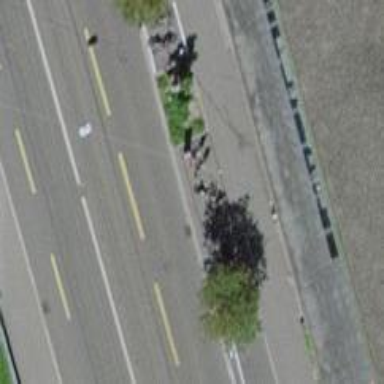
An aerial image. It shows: Bicycle parking area with bollards.